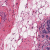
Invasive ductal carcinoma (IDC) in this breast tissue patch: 0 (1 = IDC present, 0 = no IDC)